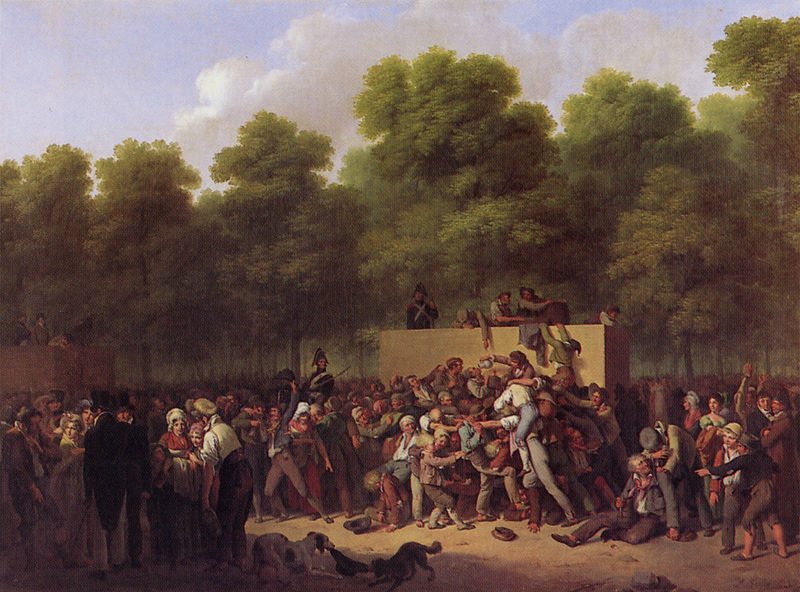
Titel: Distribution de vin et de comestibles aux Champs-Élysées, Verteilung von Wein und Lebensmitteln auf den Champs-Élysées
Künstler: Louis Léopold Boilly
Standort: Paris
Institution: Musée Carnavalet
Schlagwörter: baum, blau, blätter, dunkel, gemälde, gruppe, hand, himmel, kampf, laub, mann, schatten, weiß, wolken, bäume, frauen, gelb, grün, landschaft, menschen, ocker, sand, sitzen, bewegung, braun, bunt, finger, frankreich, frau, grau, hell, hut, hüte, kleider, licht, männer, orange, reden, schwarz, strasse, szene, unterhalten, anlage, hund, hunde, park, parkanlage, rot, tier, tiere, tuch, weg, wolke, ansammlung, beige, fest, gesellschaft, haube, herren, leute, malerei, masse, menge, versammlung, zylinder, anzug, gelage, hose, mütze, mützen, wand, arme, mensch, stehen, stein, tot, herr, hände, reiche, öl, erde, natur, sonne, boden, realismus, blatt, bühne, wald, bauern, genre, kinder, pferd, reiter, liegen, schuhe, buben, hosen, hemden, mauer, allee, nebel, violett, platz, ziehen, arbeiter, krieg, schlacht, unruhe, historienbild, soldaten, frack, weib, weiber, spielen, lciht, zeigen, weste, fallen, waldrand, berlin, haufen, aufruhr, lichtung, gendarmen, polizisten, revolution, streit, säbel, uniform, aufstand, durcheinander, jacken, prügeln, schlägerei, soldat, verletzte, auflauf, getümmel, tumult, volk, napoleon, dreispitz, offizier, hauben, menschenmenge, kämpfen, kasten, eck, gewehr, leder, heben, mittelalter, erhoben, laubbäume, gemenge, baüme, schaten, huhn, hosenträger, eichen, block, schlagen, klettern, manschen, rettung, gerangel, bruegel, bund, menschenansammlung, menzel, scharf, bajonett, barrikade, knäuel, naum, prügel, erzählung, massen, menschenmassen, tuffig, menschenauflauf, aufeinander, soladaten, beißen, zerren, zusammenkunft, raufen, rauferei, gewirr, handgreiflich, prügelei, gewühl, kömpfen, bühnen, handgemenge, hochziehen, wachleute, choas, geraufe, gwühle, menschenberg, rixe, gverletzte